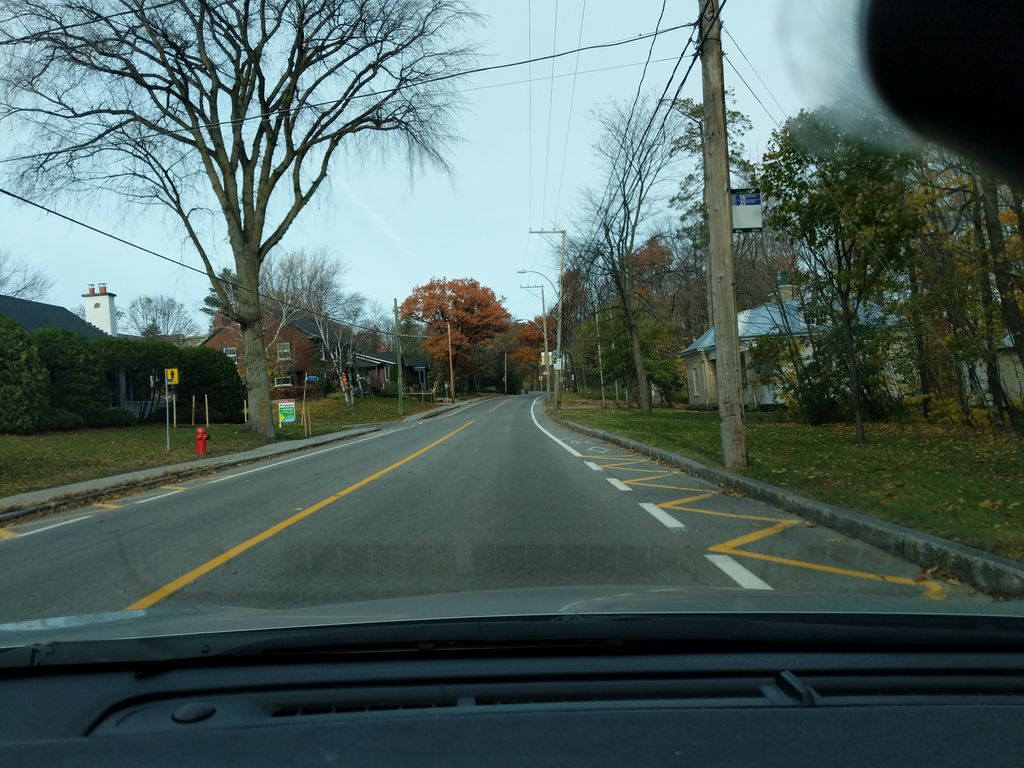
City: quebec_city